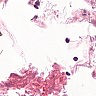
Metastatic tissue present: no